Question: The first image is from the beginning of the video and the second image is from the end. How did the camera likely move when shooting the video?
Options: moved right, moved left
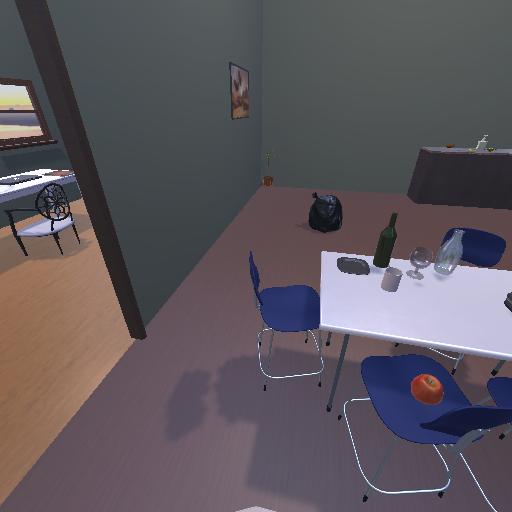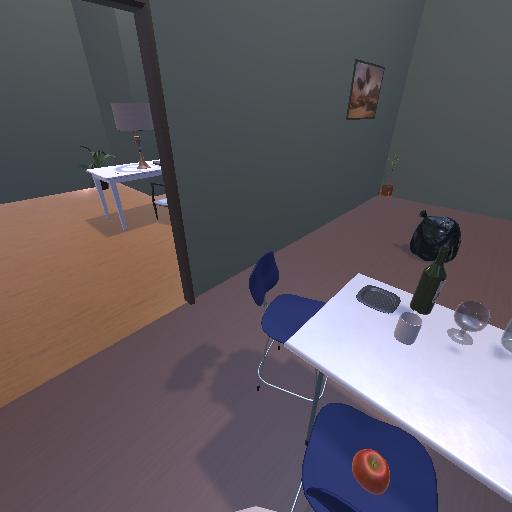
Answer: moved right